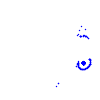
Particle: electron